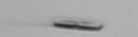
Label: pennate